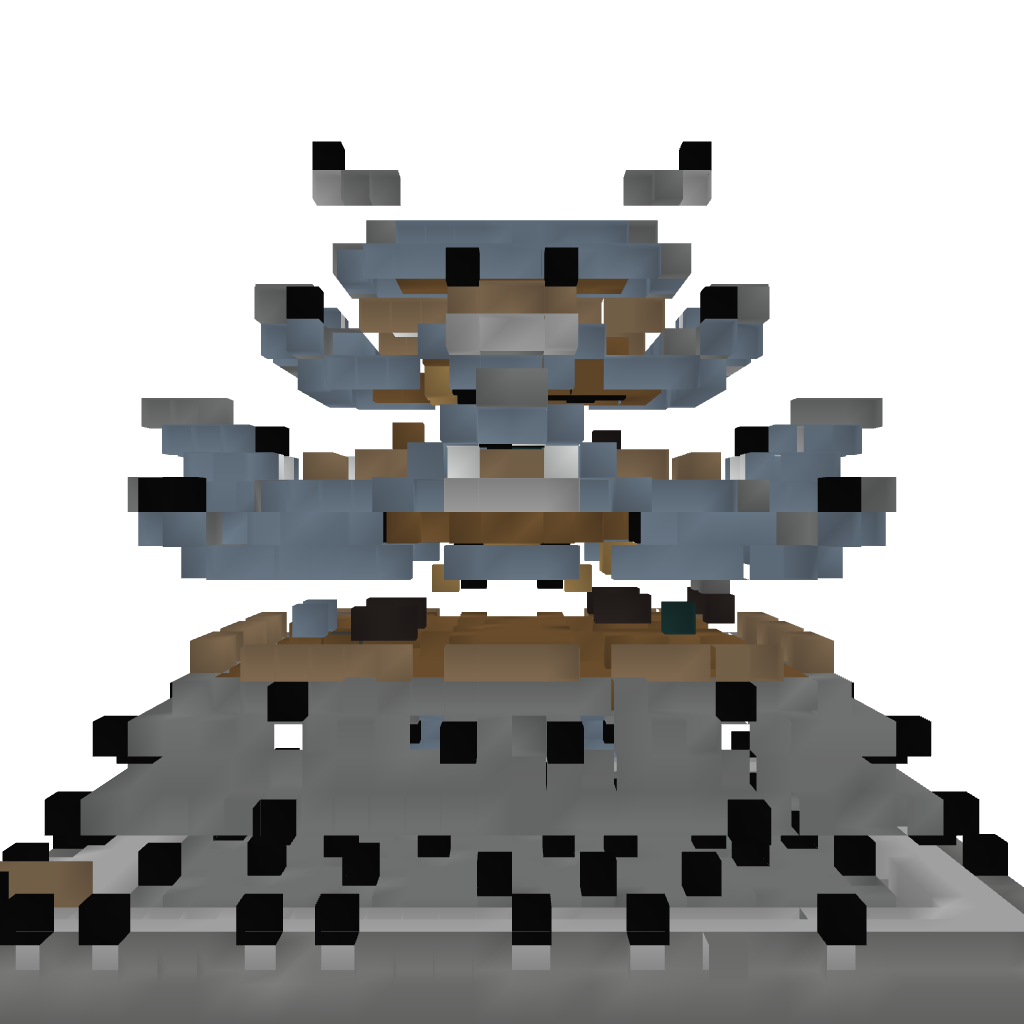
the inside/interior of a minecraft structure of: supreme house asian style